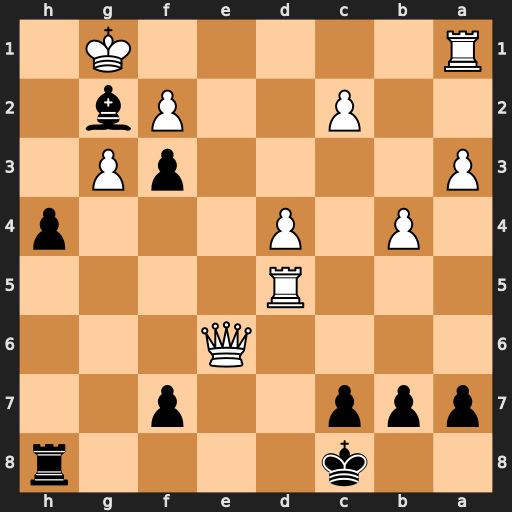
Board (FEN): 2k4r/ppp2p2/4Q3/3R4/1P1P3p/P4pP1/2P2Pb1/R5K1
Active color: b
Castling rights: -
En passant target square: -
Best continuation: fxe6 Re5 hxg3 fxg3 Rh1+ Kf2 Rxa1